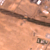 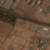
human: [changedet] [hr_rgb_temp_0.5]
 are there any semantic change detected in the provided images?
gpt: Some new houses and a green area appear near the road.